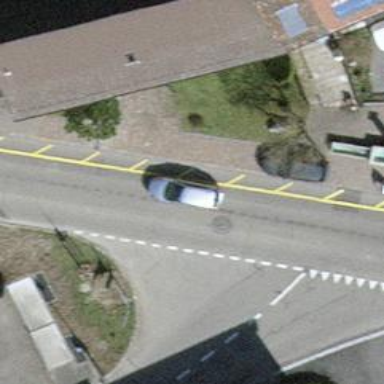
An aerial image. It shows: Uncontrolled zebra crossing.